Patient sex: M
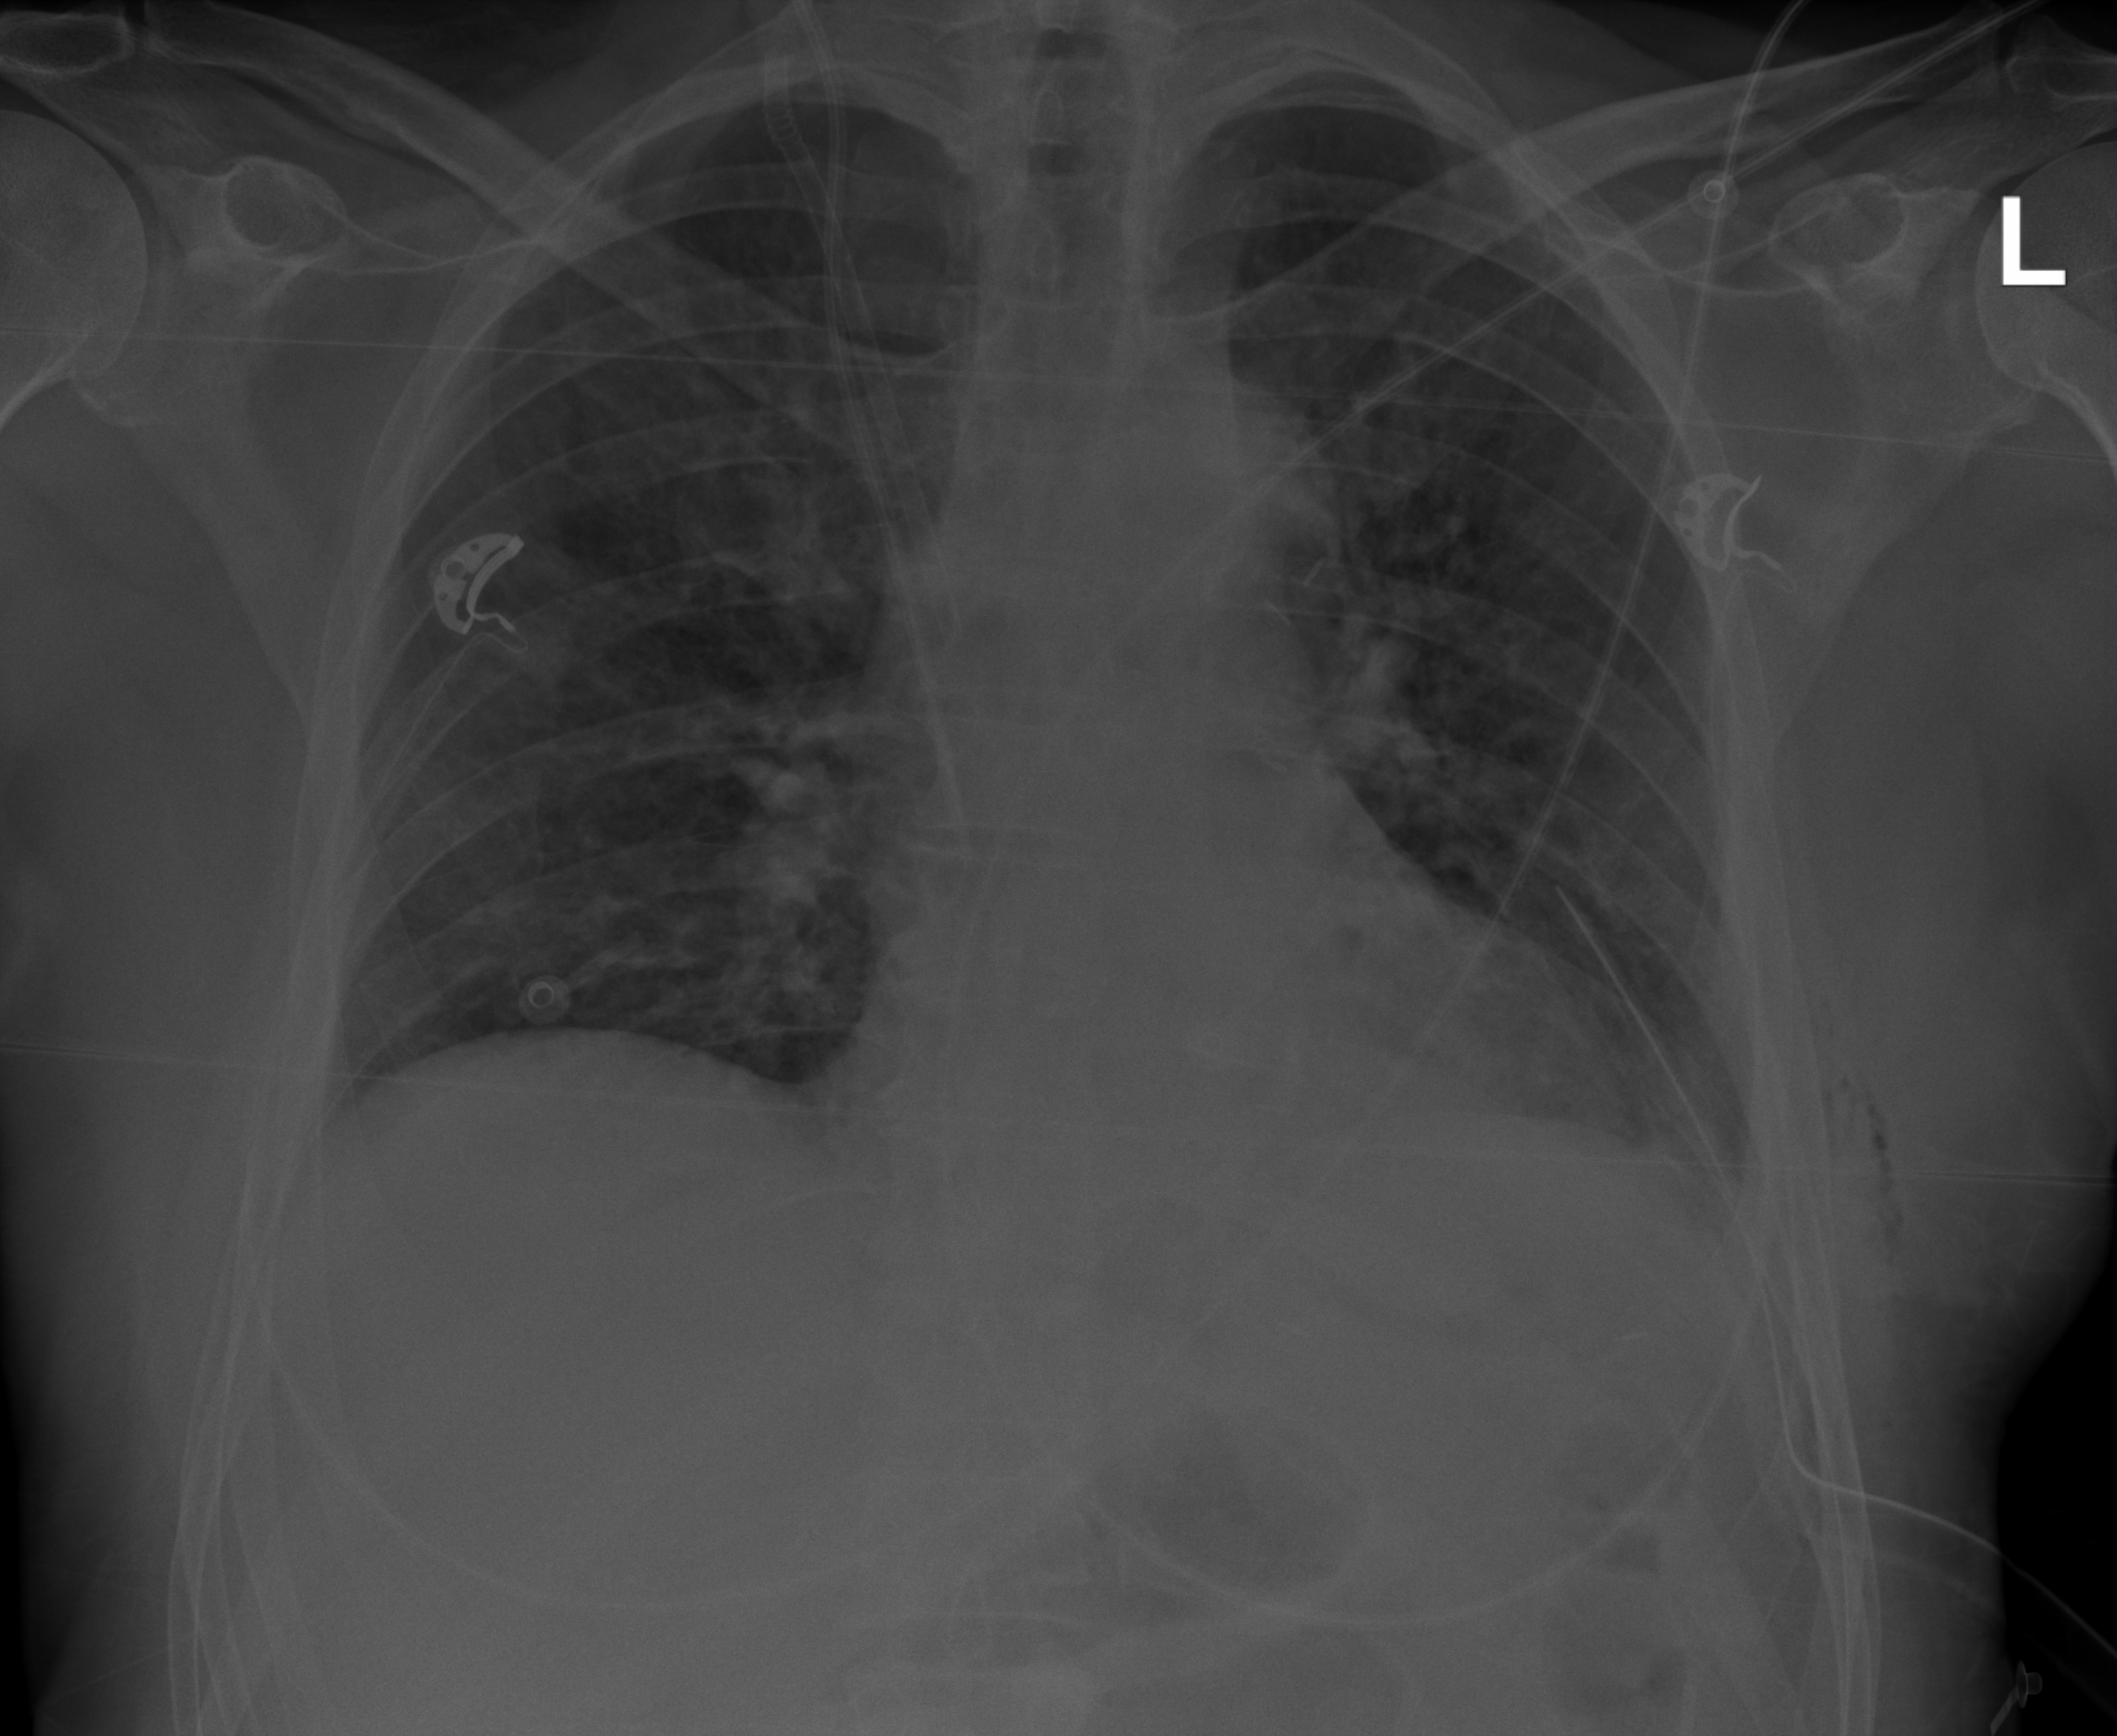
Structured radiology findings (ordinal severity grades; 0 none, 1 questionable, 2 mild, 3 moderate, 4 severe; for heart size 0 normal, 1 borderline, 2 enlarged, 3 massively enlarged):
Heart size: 0
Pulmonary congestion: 2
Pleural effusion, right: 0
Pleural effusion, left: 0
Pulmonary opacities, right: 0
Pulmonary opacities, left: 0
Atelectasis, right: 2
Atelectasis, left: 2